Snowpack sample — Buffalo Mountain, Silverthorne, Colorado, USA (2/22/26, 2:02 PM MST)
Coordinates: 39.622, -106.113
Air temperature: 33 °F
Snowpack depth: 63 cm
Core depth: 20 cm
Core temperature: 24.8 °F
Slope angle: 11°, slope face: 116°
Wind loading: low
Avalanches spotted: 0
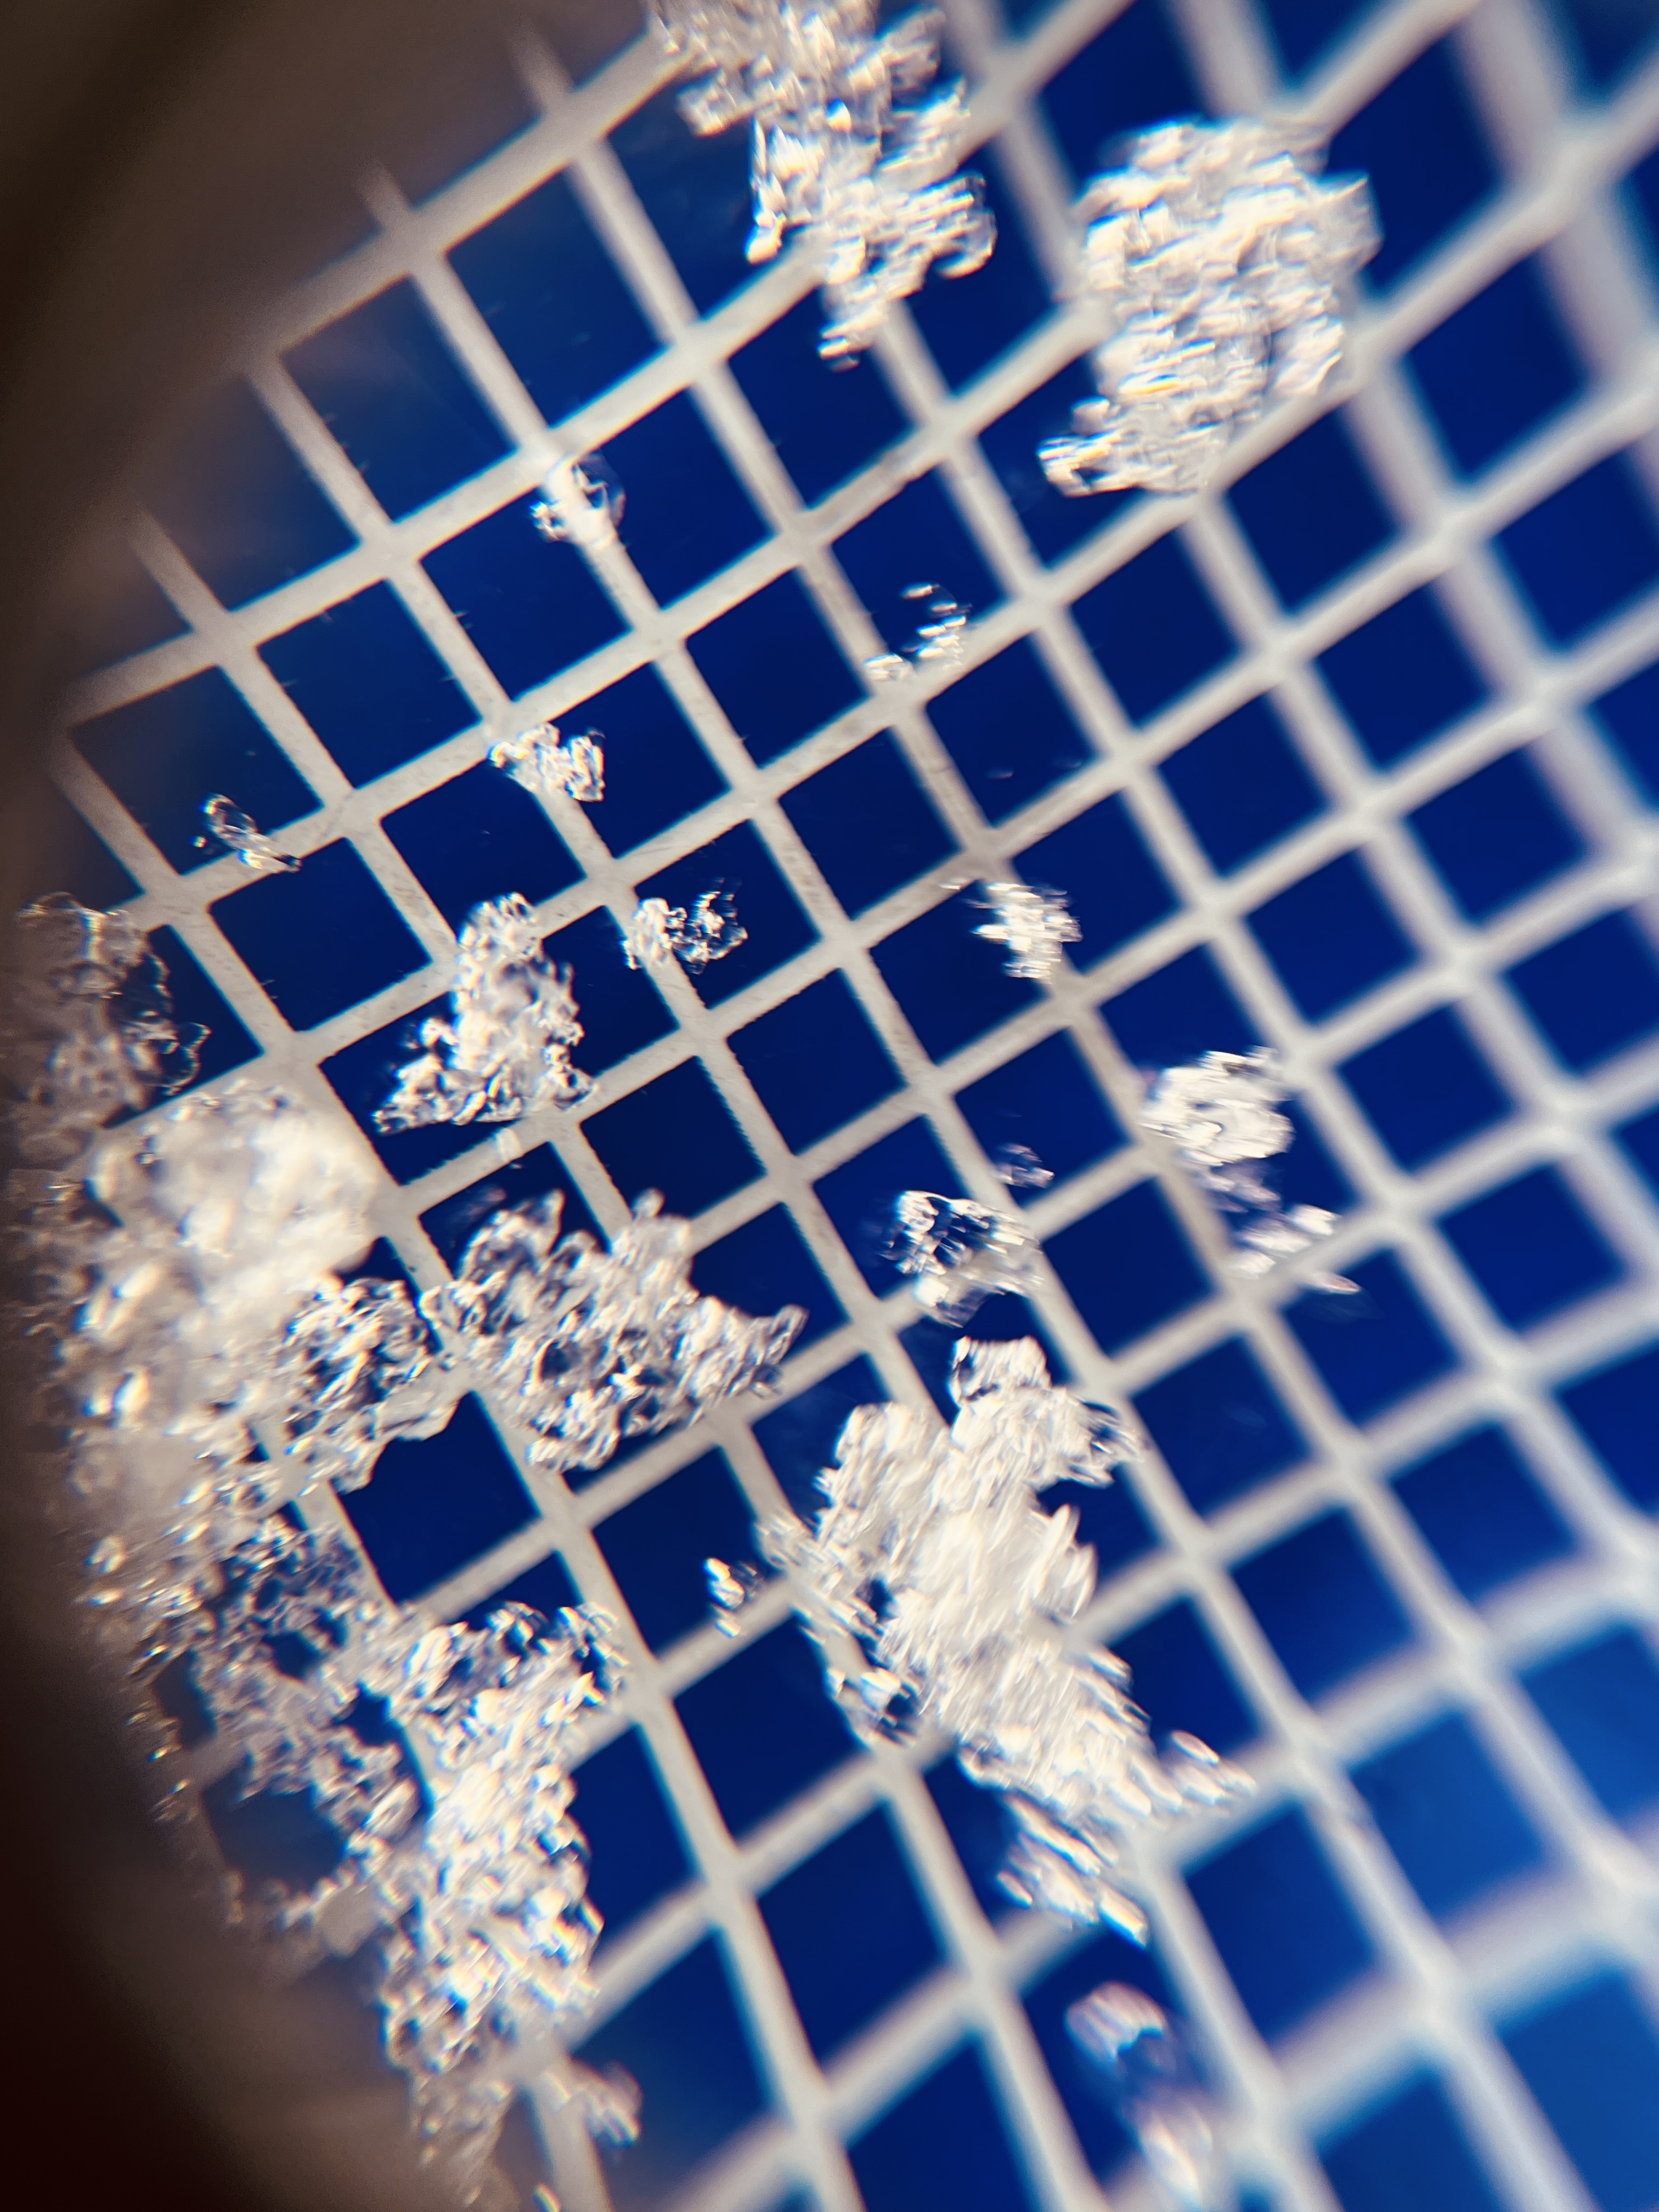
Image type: magnified_profile
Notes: In a firebreak similar to site 1, minimal wind loading with no spotted avalanches (not many faces in view though)